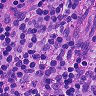
Metastatic tissue present: no